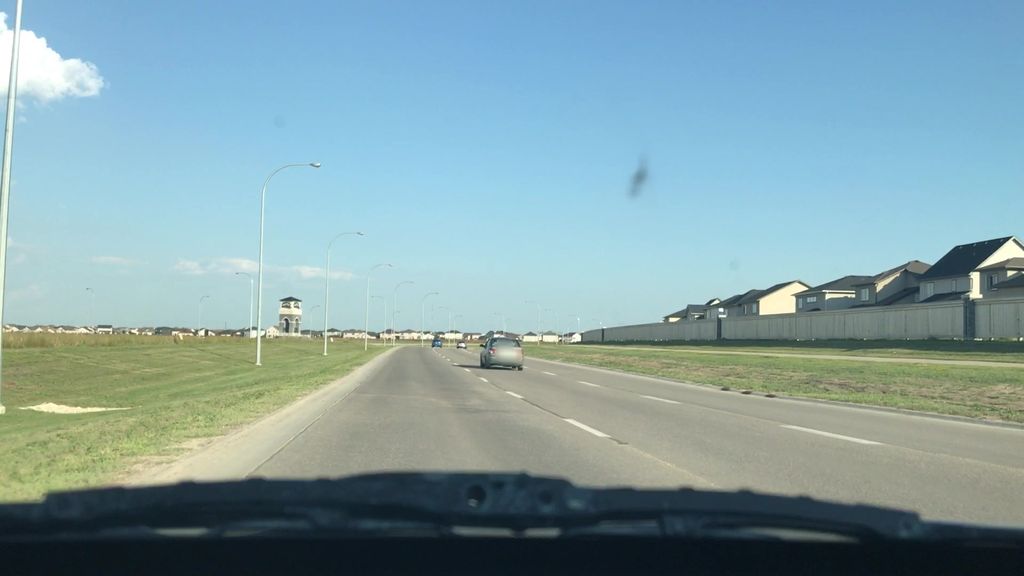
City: winnipeg